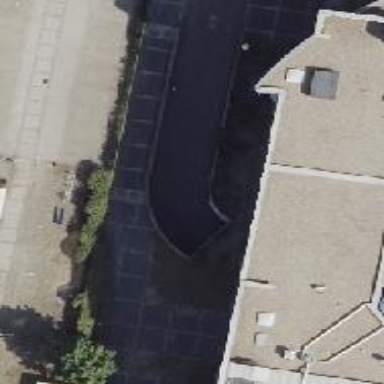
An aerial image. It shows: Parking entrance.